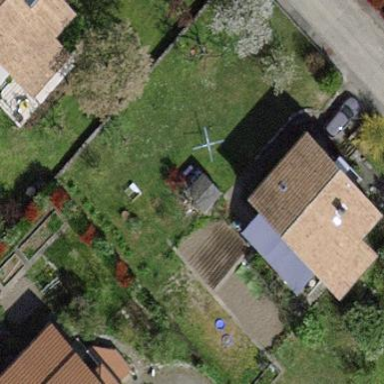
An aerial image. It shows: Garden enclosed by fence.